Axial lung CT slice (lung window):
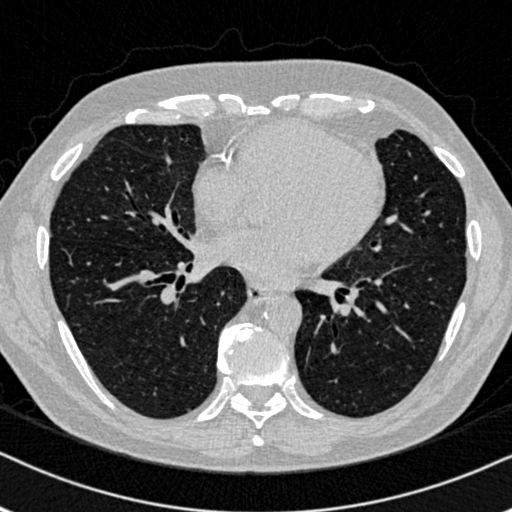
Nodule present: no